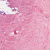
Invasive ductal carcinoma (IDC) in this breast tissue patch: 0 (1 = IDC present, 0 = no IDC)